Field crop: tomato
Growth stage: 2
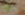
Species: solanum